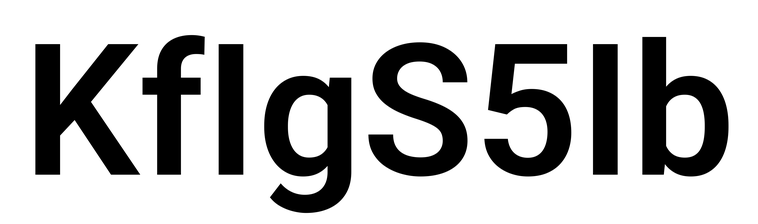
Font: Roboto_SemiBold